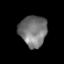
Tissue: prostate
Cell type: Epithelial cells
Senescence score: 0.3179
Nuclear area (px): 835
Mean DAPI intensity: 118.175